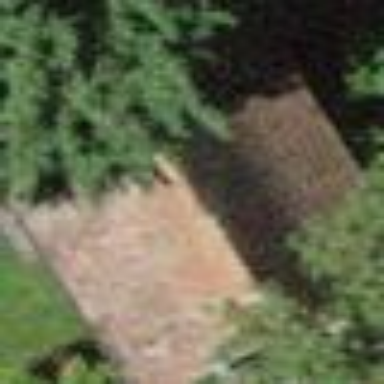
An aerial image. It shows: Rural barn.